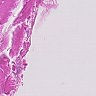
Metastatic tissue present: no